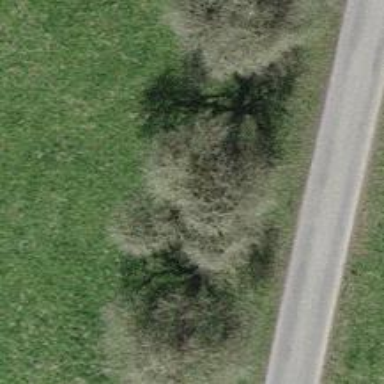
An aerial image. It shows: Single tag "natural: tree."